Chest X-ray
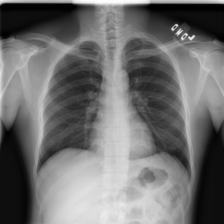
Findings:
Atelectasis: negative
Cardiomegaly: negative
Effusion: negative
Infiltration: negative
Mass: negative
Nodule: negative
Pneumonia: negative
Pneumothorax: negative
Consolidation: negative
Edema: negative
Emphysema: negative
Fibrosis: negative
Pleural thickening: negative
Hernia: negative